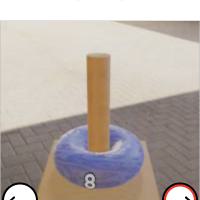
Task: sum
Answer: 8